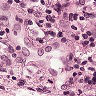
Metastatic tissue present: no